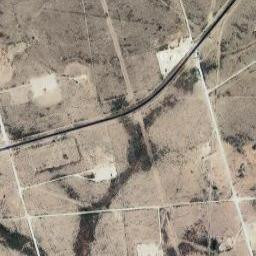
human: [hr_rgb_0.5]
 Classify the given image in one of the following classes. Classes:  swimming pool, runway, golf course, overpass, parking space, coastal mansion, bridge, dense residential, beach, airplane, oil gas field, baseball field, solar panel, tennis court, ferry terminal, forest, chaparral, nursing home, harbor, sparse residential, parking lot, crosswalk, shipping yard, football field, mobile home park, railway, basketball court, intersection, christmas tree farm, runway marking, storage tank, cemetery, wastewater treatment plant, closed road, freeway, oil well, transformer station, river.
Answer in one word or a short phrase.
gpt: oil gas field